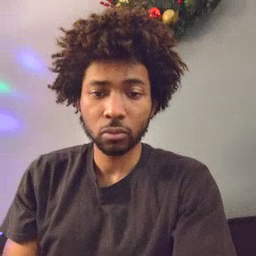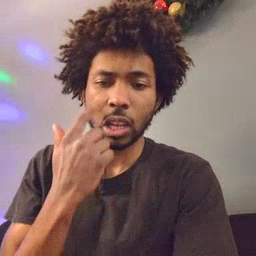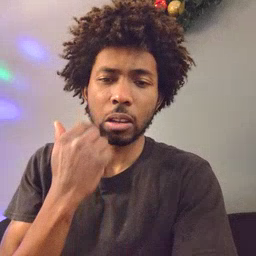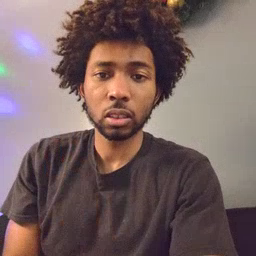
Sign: cry